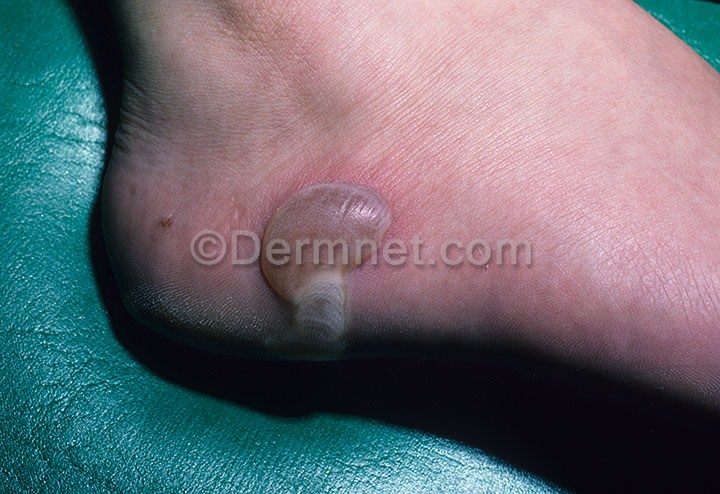
Disease: Bullous Disease Photos